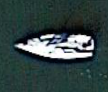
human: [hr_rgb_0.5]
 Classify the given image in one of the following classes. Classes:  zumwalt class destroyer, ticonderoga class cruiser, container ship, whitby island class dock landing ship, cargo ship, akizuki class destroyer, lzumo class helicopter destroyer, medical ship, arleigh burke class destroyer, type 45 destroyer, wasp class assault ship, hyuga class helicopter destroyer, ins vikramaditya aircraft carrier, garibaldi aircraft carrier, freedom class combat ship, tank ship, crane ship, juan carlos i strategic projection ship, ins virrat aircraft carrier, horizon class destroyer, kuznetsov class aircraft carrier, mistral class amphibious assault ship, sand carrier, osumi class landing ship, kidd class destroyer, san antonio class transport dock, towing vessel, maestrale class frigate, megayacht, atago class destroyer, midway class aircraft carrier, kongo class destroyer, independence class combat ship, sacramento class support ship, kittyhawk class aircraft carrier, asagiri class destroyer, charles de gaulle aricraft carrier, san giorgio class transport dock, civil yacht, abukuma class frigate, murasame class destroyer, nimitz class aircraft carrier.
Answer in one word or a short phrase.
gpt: Civil yacht